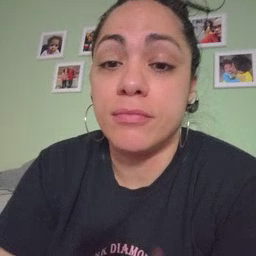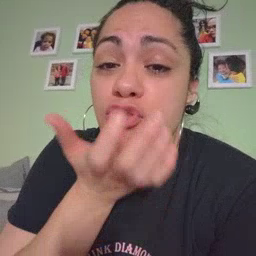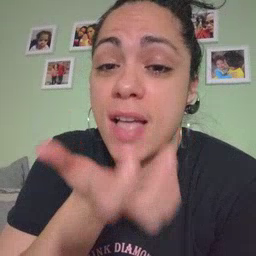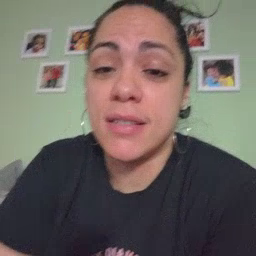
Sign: grass